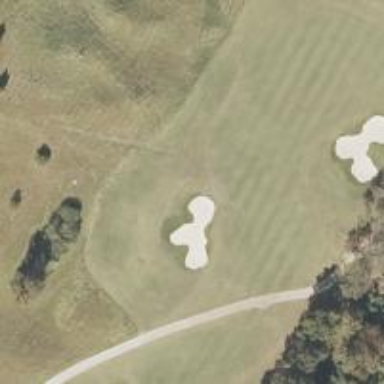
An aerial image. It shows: Grassy area designated as golf fairway.